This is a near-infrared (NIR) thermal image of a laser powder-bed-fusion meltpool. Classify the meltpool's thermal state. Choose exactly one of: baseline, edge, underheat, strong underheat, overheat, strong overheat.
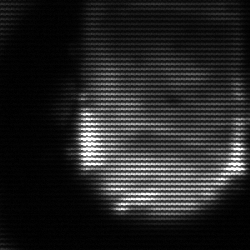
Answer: edge